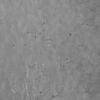
Label: not_dusty